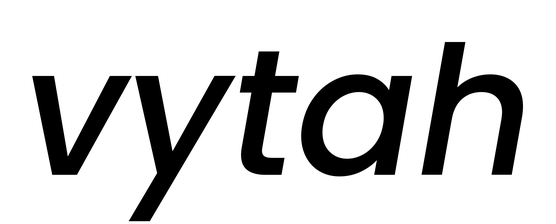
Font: Poppins-MediumItalic